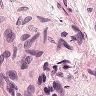
Metastatic tissue present: no